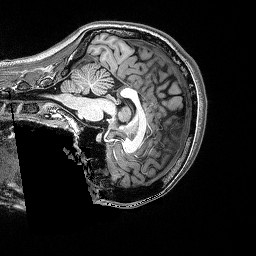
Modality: T1w
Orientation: sagittal
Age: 30
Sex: female
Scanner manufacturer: siemens
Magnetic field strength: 3 T
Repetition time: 2.53 s
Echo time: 0.0033 s